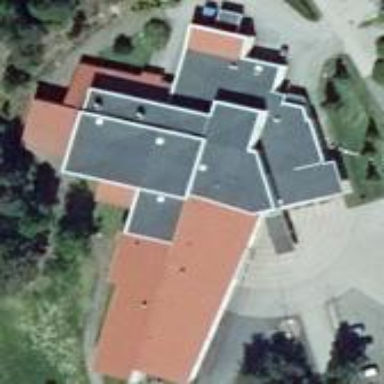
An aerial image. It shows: School building.